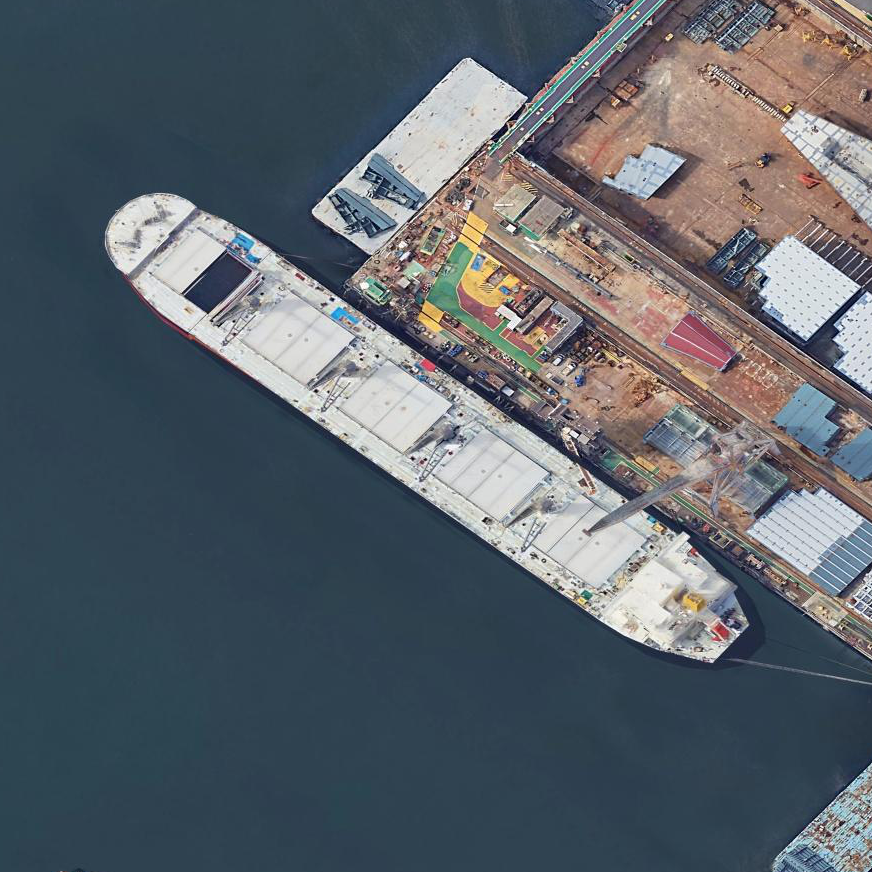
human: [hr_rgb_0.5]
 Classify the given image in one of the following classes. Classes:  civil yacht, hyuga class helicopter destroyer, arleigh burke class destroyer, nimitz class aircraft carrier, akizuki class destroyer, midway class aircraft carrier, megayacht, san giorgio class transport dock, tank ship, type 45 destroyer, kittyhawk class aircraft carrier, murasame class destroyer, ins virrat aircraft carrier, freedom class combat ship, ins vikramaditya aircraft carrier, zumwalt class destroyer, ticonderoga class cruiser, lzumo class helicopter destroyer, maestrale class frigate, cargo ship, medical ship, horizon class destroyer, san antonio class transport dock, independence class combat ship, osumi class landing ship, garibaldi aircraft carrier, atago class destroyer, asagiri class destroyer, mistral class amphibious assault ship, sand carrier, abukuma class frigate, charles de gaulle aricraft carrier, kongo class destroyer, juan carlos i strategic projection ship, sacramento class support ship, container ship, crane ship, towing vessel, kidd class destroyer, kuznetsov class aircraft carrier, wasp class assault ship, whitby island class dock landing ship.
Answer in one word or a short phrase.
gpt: Cargo ship